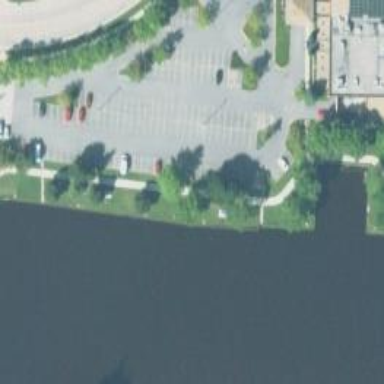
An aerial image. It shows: Dock located along the waterway.